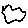
Label: cloud